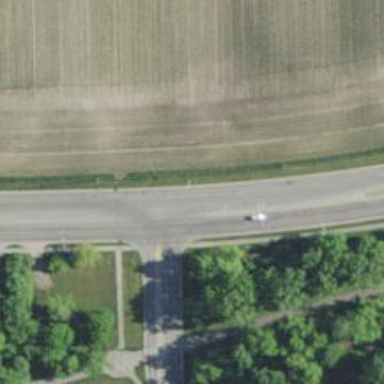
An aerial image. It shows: Tertiary road.